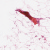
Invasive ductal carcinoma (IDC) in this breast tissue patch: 0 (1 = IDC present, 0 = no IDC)